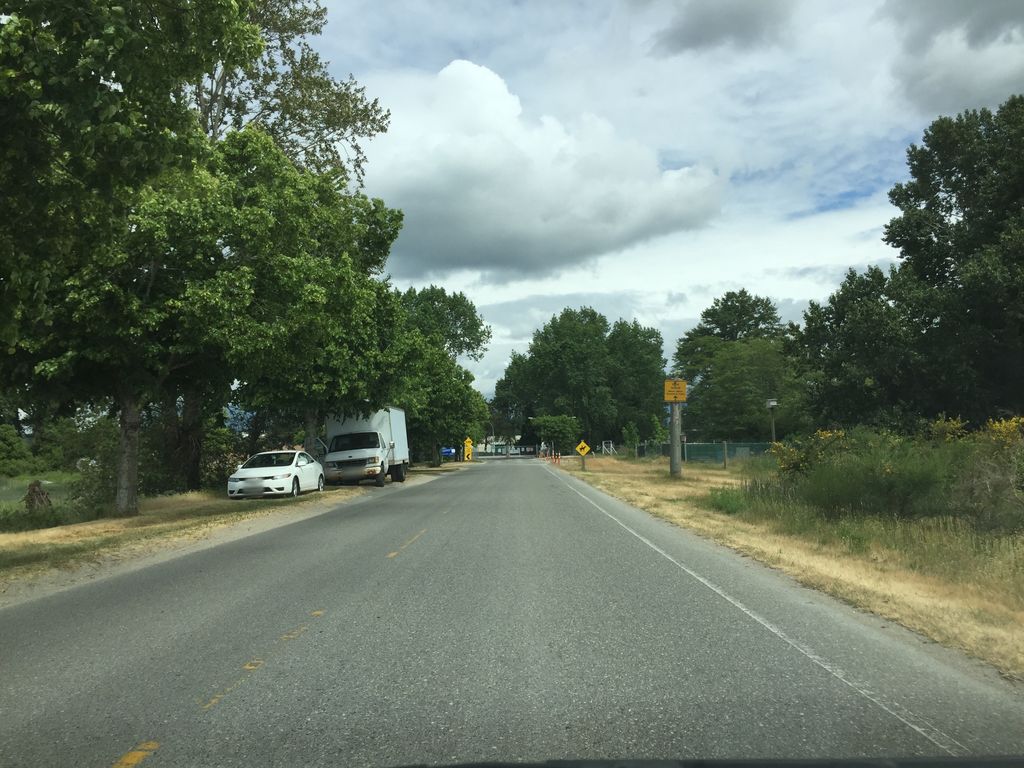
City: vancouver